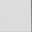
Piece: xx